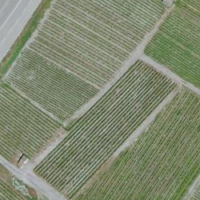
EUNIS habitat code: 40
Species observed at this site:
Chiasmia clathrata